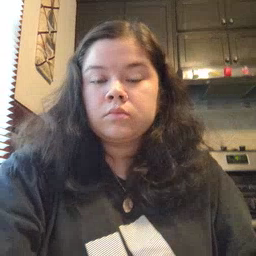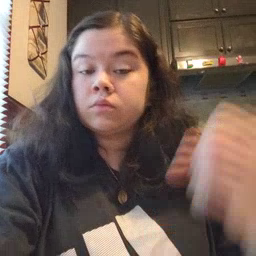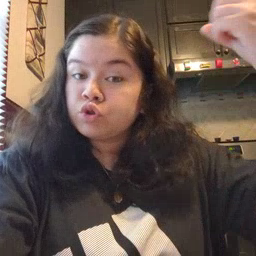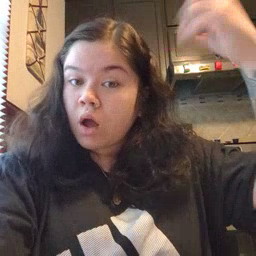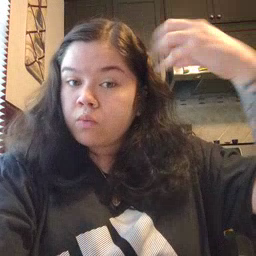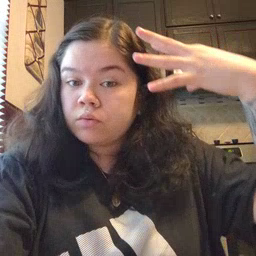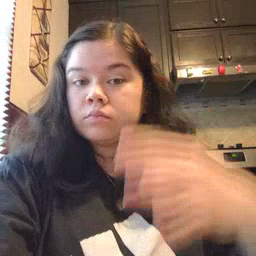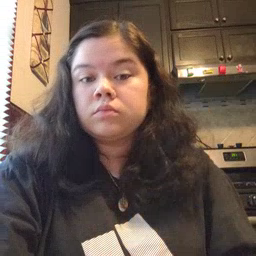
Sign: shower